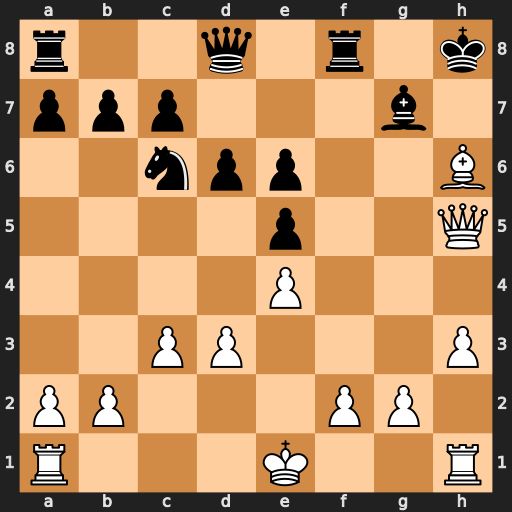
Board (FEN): r2q1r1k/ppp3b1/2npp2B/4p2Q/4P3/2PP3P/PP3PP1/R3K2R
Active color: w
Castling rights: KQ
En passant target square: -
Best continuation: Bg5+ Kg8 Bxd8